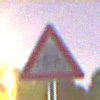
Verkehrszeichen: RadverkehrLinks
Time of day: Night
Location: Outdoor (Suburban)
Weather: PartlyCloudy
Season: NotSpecified
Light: Artificial